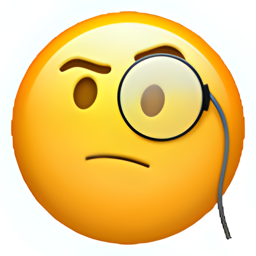
Name: face with monocle
Emoji: 🧐
Group: Smileys & Emotion
Sub-group: face-glasses